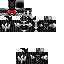
A male skeleton skin with dark skin, wearing red helmet dressed in a red armor chest and black pants, featuring a closed mouth.